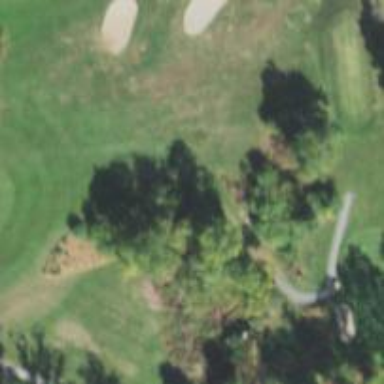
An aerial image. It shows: Golf tee.